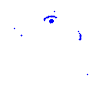
Particle: pion